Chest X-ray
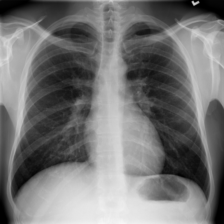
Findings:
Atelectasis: negative
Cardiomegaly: negative
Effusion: negative
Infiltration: negative
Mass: negative
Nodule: negative
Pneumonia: negative
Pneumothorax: negative
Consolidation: negative
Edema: negative
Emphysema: negative
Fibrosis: negative
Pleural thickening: negative
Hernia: negative